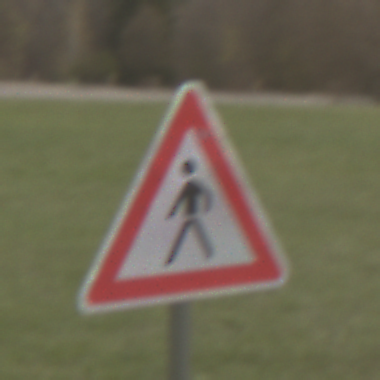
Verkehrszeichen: FussgaengerRechts
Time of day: MorningAfternoon
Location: Outdoor (Suburban)
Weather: Overcast
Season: NotSpecified
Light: Natural